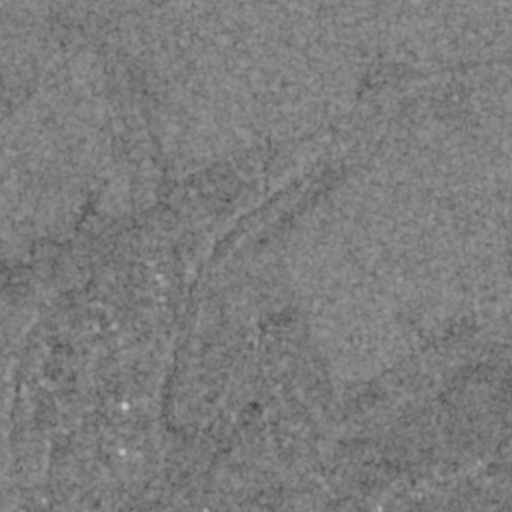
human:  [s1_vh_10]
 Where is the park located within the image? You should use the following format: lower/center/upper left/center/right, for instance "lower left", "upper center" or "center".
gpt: The park is located in the lower center of the image.
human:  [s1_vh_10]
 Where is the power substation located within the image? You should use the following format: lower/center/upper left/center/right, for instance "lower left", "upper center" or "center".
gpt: The power substation is located in the lower left of the image.
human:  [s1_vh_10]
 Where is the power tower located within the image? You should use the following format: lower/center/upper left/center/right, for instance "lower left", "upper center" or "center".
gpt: The power tower is located in the lower left of the image.
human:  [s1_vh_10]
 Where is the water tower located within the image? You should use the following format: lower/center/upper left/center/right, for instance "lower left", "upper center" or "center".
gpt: The water tower is located in the lower center of the image.
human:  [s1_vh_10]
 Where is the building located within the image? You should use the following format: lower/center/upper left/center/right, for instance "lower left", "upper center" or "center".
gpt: There is no building in the image.

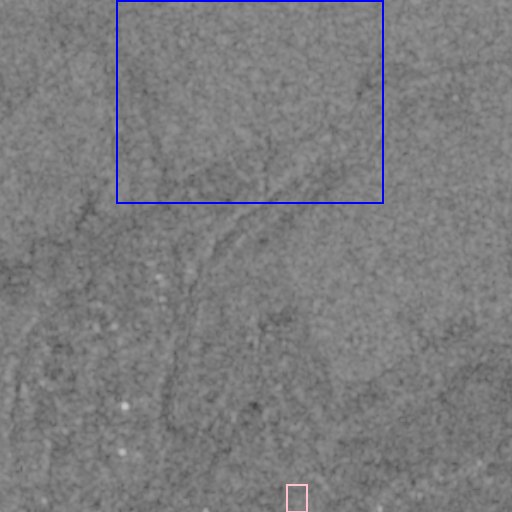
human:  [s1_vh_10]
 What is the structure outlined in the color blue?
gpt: The structure outlined in blue is a crop field.
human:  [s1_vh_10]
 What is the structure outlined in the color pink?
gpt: The structure outlined in pink is a park.
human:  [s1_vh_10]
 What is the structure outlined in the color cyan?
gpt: There is no cyan outline.